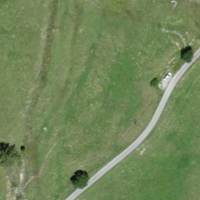
EUNIS habitat code: 23
Species observed at this site:
Euphorbia cyparissias